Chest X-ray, AP view. Patient: 41 years old, sex M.
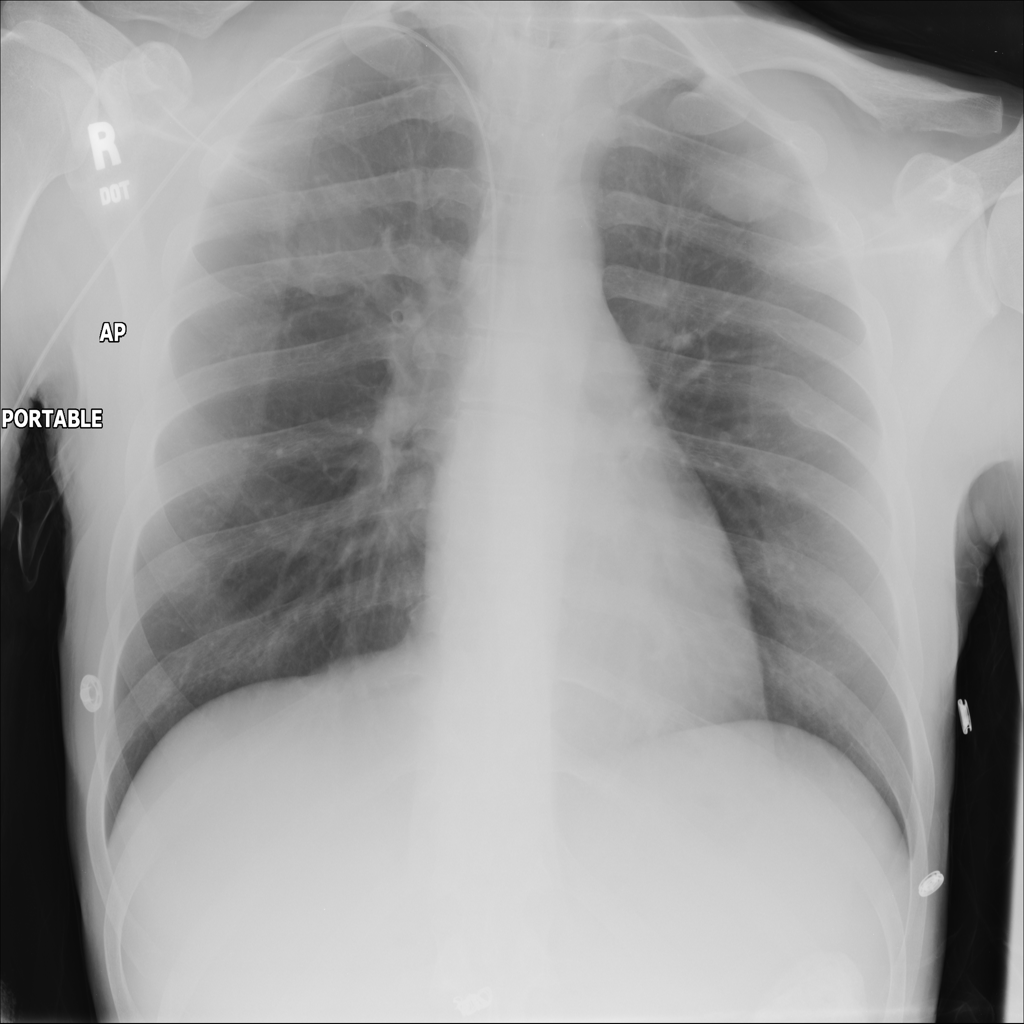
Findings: No Finding